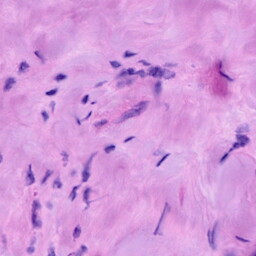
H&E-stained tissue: Breast